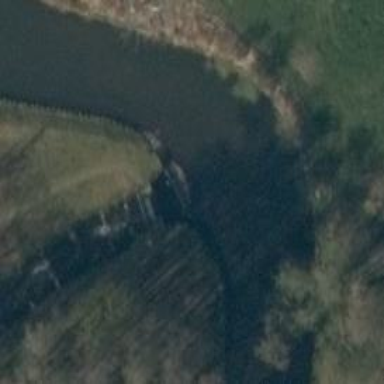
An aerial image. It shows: Weir along the waterway.